Interaction volume radius: 5 \u00c5
Interaction volume height: 30 \u00c5
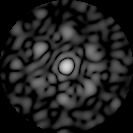
Disorder parameter: 0.7189